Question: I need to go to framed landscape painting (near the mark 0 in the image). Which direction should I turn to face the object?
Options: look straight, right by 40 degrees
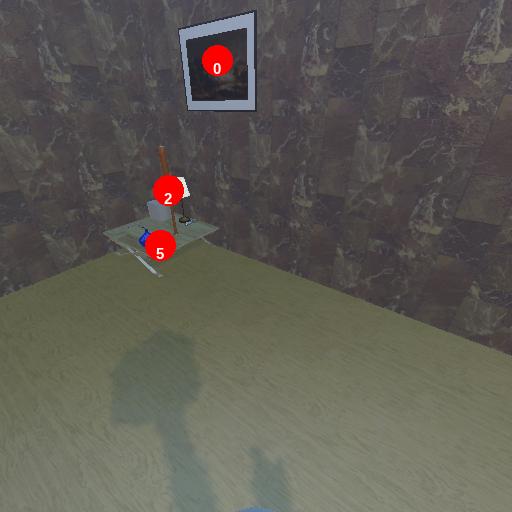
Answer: look straight